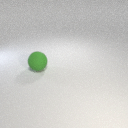
large green rubber sphere